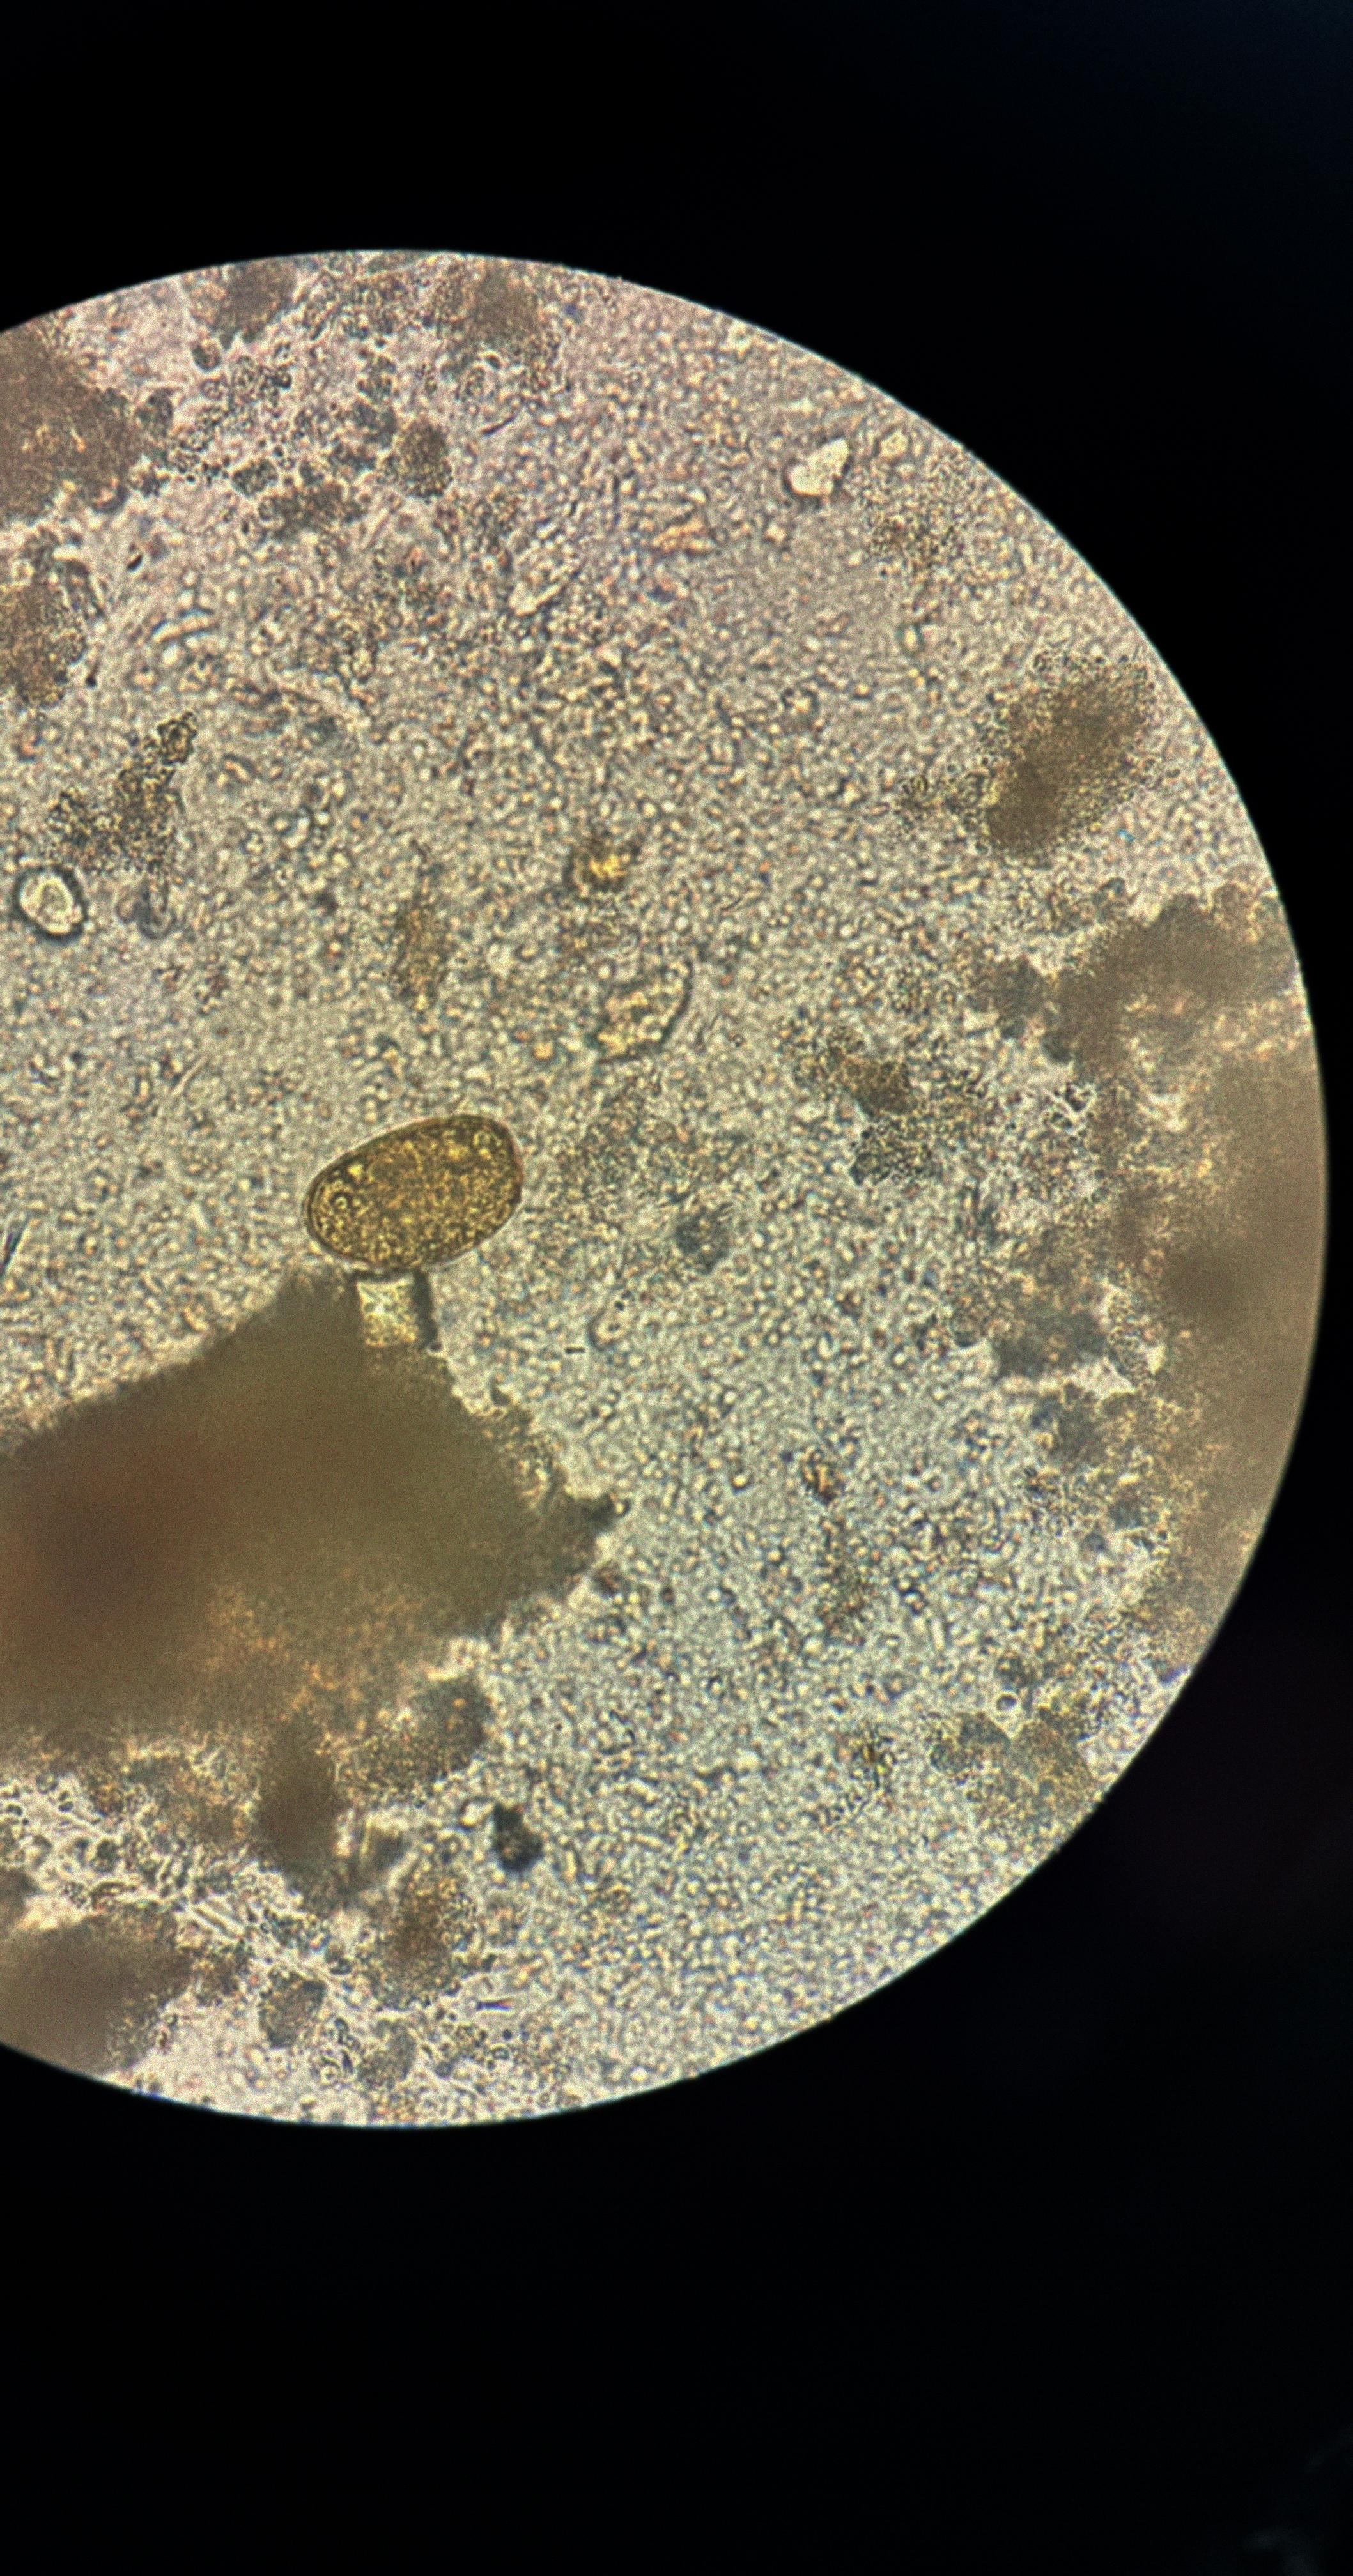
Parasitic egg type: Paragonimus spp